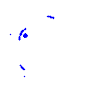
Particle: electron